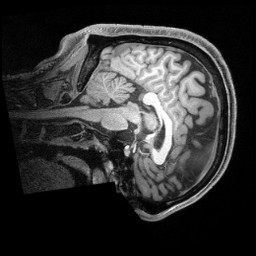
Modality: T1w
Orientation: sagittal
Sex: male
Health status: ill
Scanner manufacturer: siemens
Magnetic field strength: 3 T
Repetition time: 2.4 s
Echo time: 0.00201 s